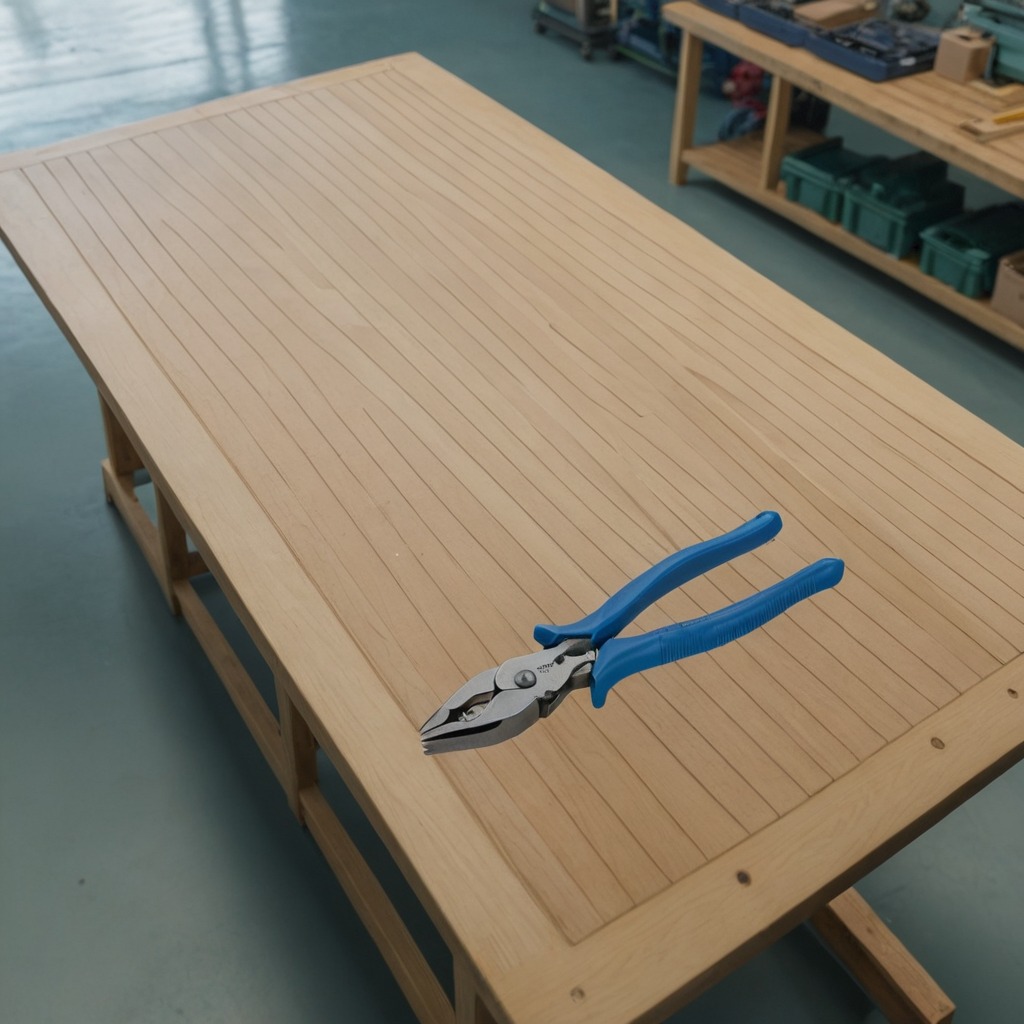
A plier is lying on the workbench inside a coastal fishing gear workshop.